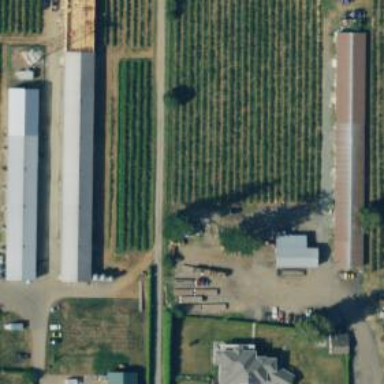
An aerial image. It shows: Farmyard area.